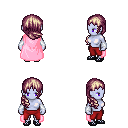
a pixel art fantasy rpg character, female body template, dark elf, purple skin, pink cape, red pants, white blonde right-swept hairstyle, white cloth bracers, ghillies, four views (front, back, left, right), 2x2 character sprite sheet, small pixel art, hard edges, no anti-aliasing